Question: First of all, I am very new to PHP, so there might be some noob mistake.
Anyways;
I have a goal here, which is making a table which is basically a calendar. And then I want the cell in the table that corresponds to the current day, to have red text. That is all. But it doesn't work.
Here is my code:
'''
<table border="1" id="calendar">
<caption><h1>September</h1></caption>
<?php
$currentDate = (int)date("d");
$currentMonth = (int)date("m");
$currentMonthL = date("L");
$columnsInRow = 7;
$daysInMonth = date("t");
$currentDay = 1;
for ($i=0 ; $i < $daysInMonth ; $i++) {
ECHO '<tr class="cal">';
for ($j=0 ; $j < $columnsInRow && $currentDay <= $daysInMonth ; $j++) {
ECHO var_dump($currentDay);
ECHO var_dump($currentDate);
if(currentDate==currentDay) {
ECHO '<div style="height:150%;width:100%text-decoration:none;"><td class="cal"><a href="date_info.php?currentDay=' . $currentDay . '"><h2 style"color:red;">' . $currentDay . '</h2></a></td></div>';
$currentDay++;
}else{
ECHO '<div style="height:150%;width:100%text-decoration:none;"><td class="cal"><a href="date_info.php?currentDay=' . $currentDay . '"><h2 style="color:#554100;">' . $currentDay . '</h2></a></td></div>';
$currentDay++;
}
}
ECHO '</tr>';
}
?>
</table>
'''
This is what it gives me (note that the current day is NOT red):

Thankyou in advance
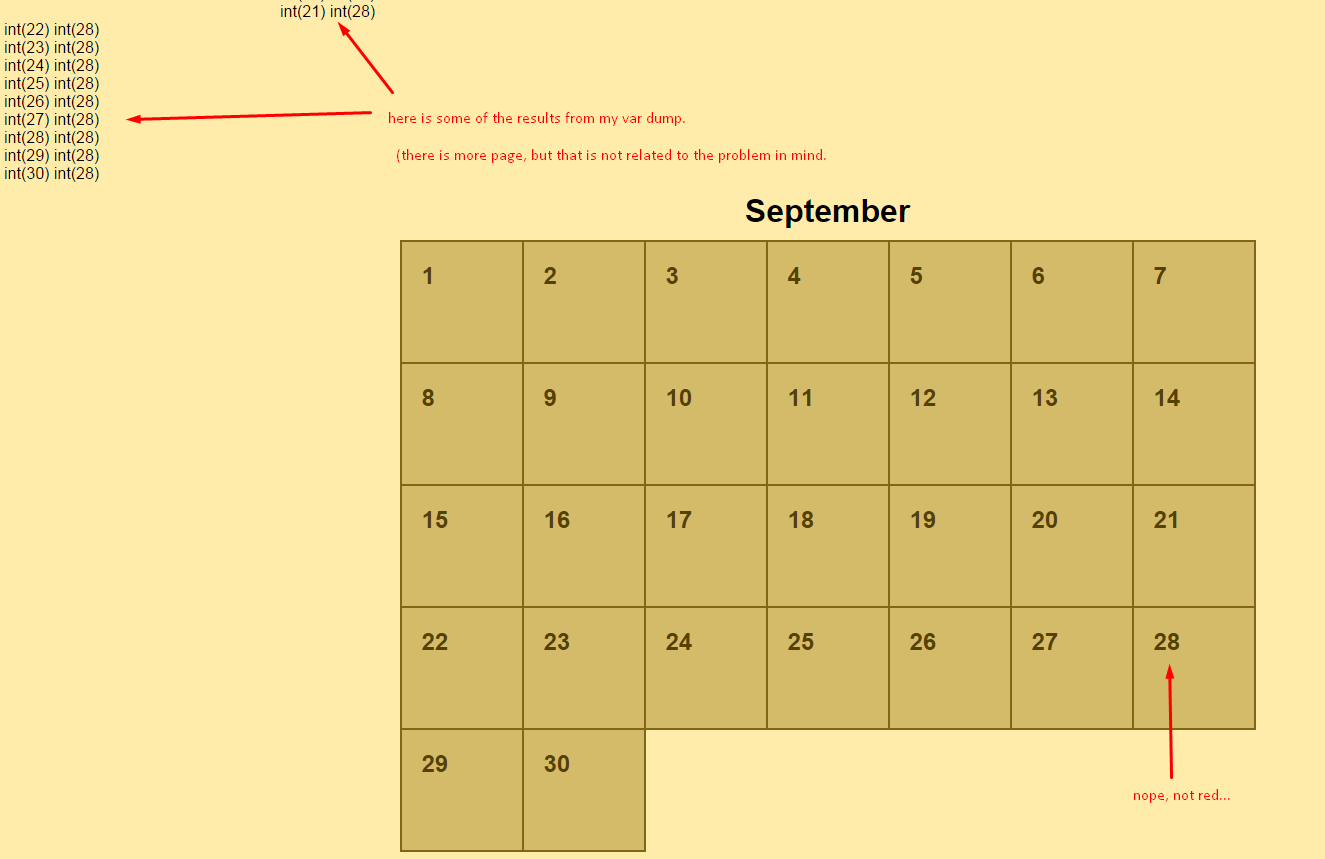
Answer: There are two problems in you code.
First one in php if clause that 'if(currentDate==currentDay)' needs to be corrected to 'if($currentDate == $currentDay)'.
And second one in css markup that '<h2 style"color:red;">' has to be corrected to '<h2 style="color:red;">'.
Hope this helps